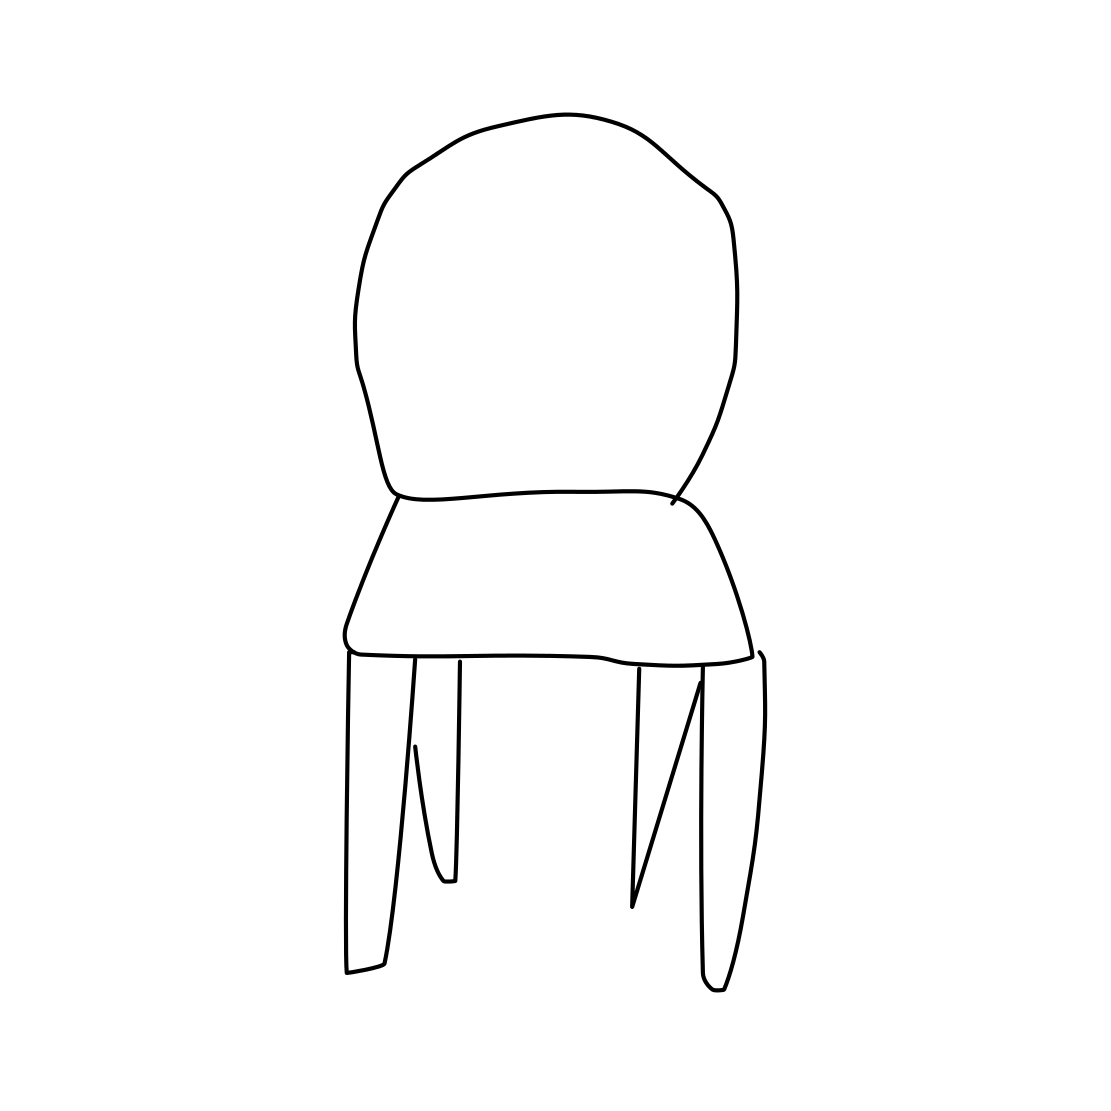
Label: chair